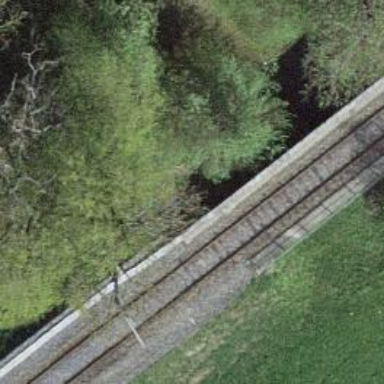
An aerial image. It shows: Railway bridge with electrified tracks and single contact line.